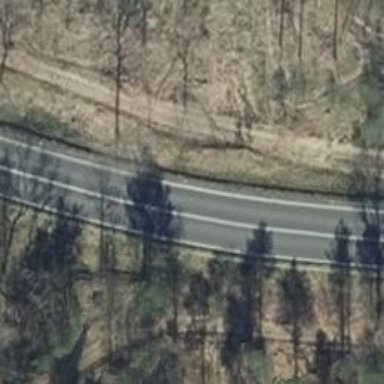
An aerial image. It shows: Asphalt road classified as primary highway.